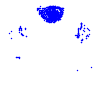
Particle: electron